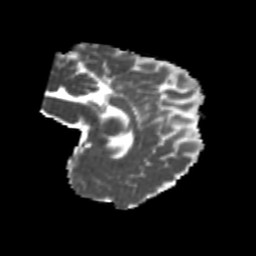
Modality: MD
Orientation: sagittal
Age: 23
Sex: female
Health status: healthy
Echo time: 0.074 s